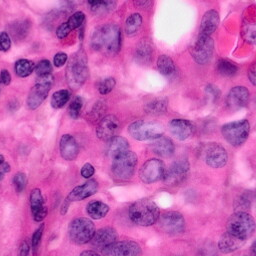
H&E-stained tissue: Pancreatic